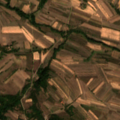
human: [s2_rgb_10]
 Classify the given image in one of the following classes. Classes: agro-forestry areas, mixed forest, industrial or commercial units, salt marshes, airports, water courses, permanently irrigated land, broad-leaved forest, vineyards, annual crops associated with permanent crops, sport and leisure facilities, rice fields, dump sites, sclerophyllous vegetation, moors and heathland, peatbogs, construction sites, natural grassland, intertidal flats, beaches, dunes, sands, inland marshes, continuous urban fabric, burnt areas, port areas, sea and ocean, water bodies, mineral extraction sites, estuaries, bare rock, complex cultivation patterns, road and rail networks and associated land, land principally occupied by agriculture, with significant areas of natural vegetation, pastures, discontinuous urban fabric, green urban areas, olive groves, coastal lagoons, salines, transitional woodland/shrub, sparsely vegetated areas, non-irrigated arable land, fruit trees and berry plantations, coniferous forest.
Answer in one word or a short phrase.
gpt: non-irrigated arable land, complex cultivation patterns, land principally occupied by agriculture, with significant areas of natural vegetation